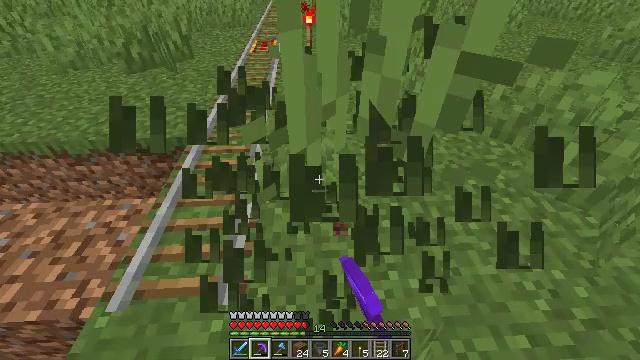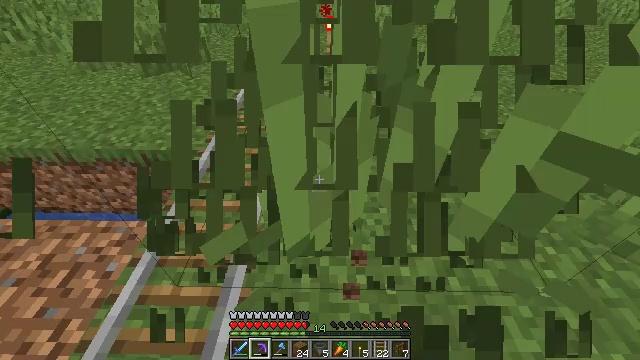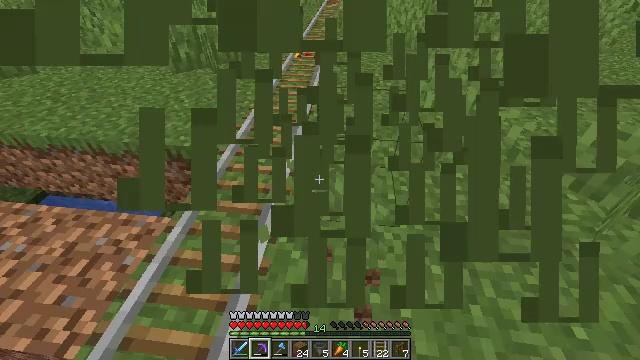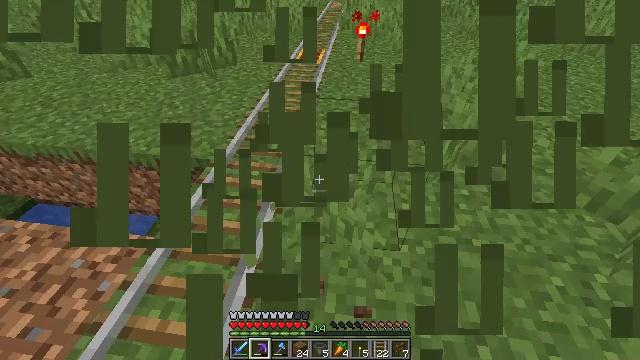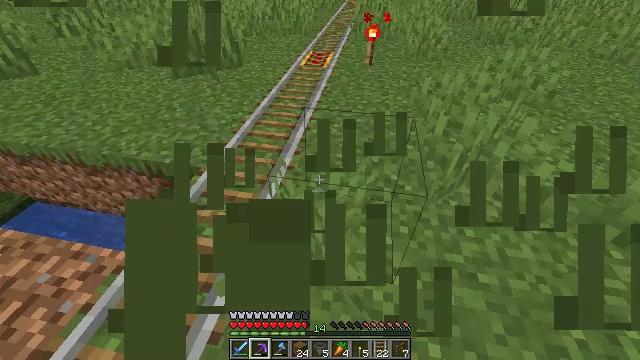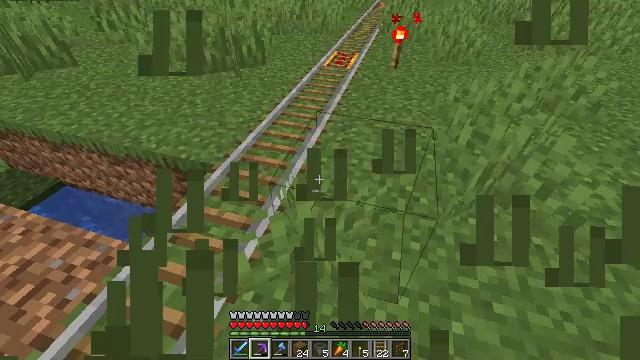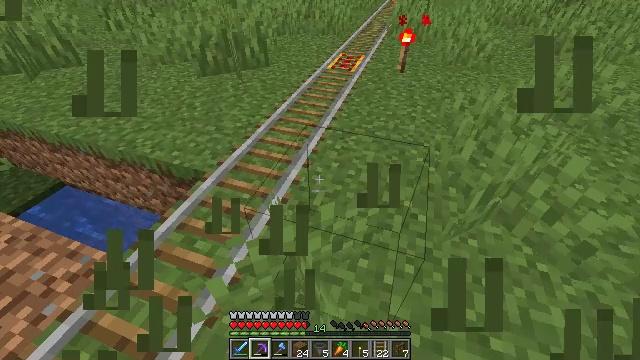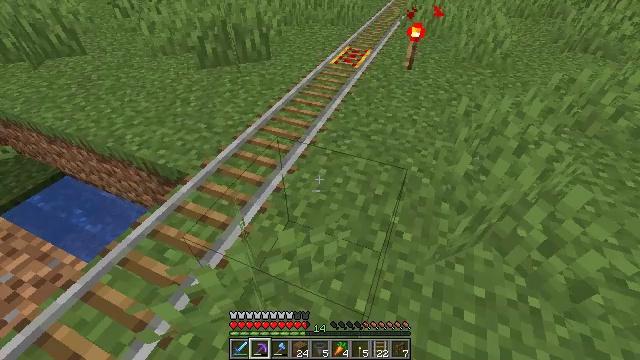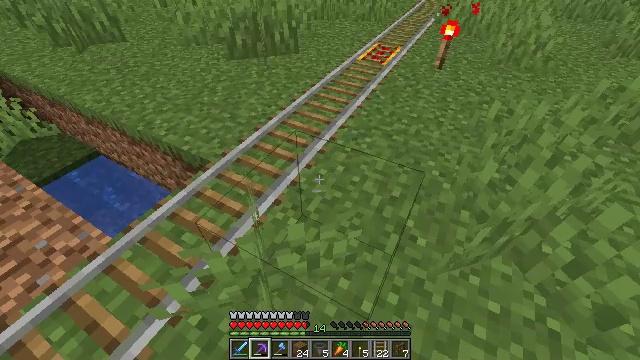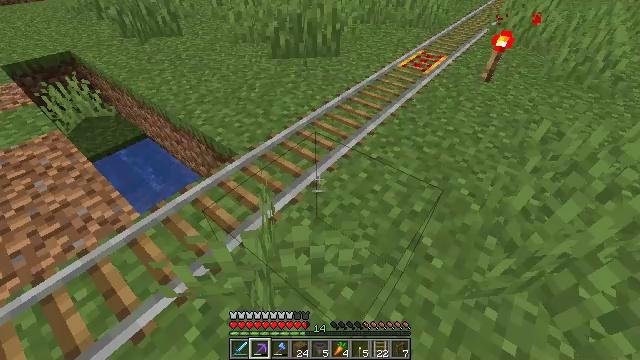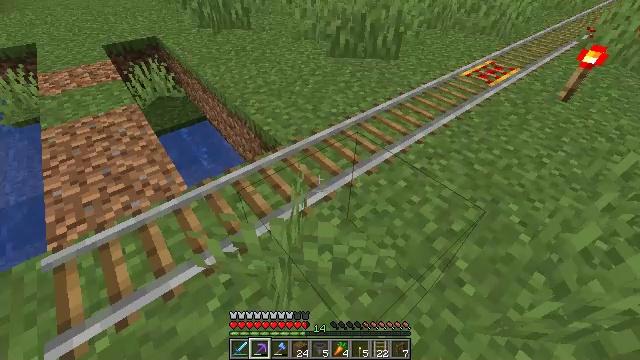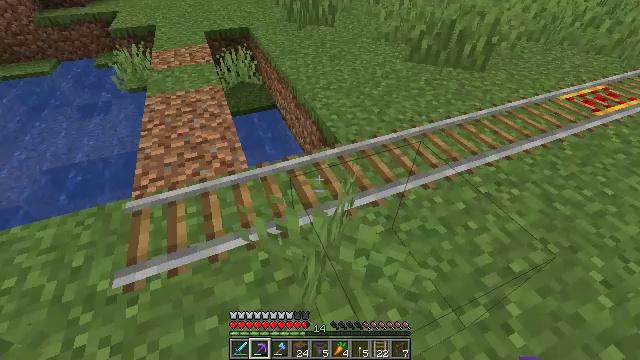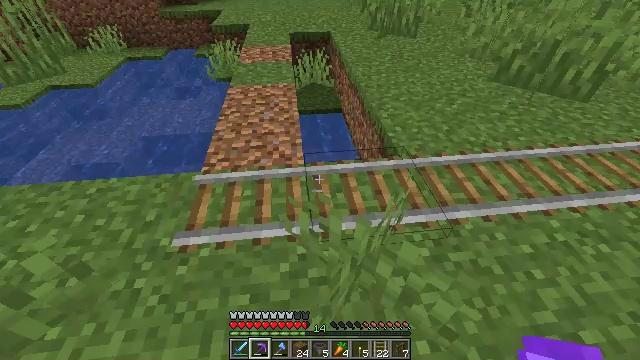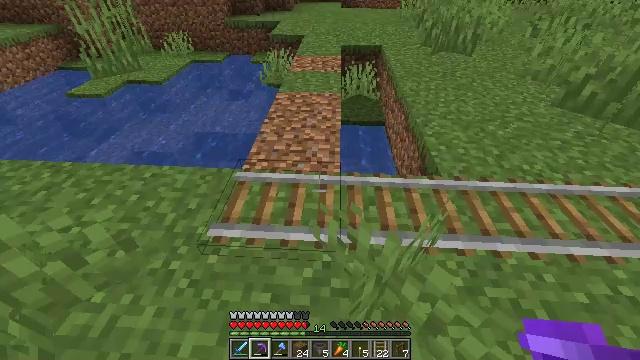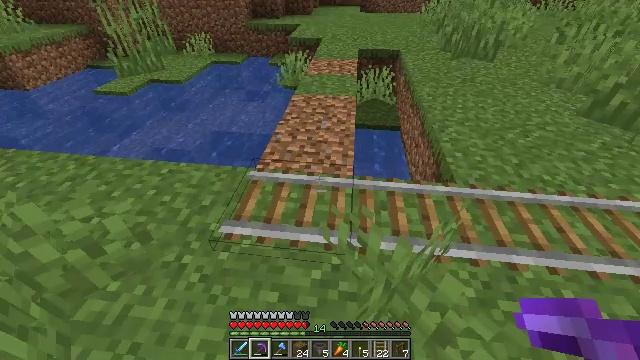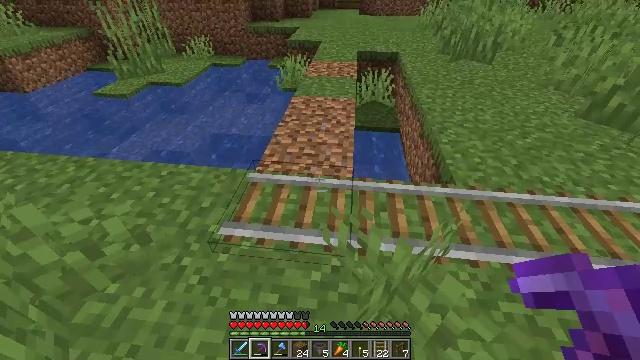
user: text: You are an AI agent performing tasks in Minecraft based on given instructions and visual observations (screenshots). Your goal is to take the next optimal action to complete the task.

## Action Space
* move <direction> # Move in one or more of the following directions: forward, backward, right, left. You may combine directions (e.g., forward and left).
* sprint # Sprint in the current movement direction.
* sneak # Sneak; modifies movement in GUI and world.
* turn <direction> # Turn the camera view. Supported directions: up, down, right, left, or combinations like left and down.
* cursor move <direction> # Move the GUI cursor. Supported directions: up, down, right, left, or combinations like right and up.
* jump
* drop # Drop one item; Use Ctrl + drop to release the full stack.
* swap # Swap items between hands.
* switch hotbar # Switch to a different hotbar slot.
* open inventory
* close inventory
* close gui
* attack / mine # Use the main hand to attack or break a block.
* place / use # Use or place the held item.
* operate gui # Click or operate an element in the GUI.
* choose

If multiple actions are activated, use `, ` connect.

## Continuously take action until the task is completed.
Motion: motion action
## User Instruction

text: Collect the grass from the surface.
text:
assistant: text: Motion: move forward, turn left
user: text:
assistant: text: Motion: move forward, turn left
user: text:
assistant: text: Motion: move forward and move right
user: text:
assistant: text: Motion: move forward and move right, turn left
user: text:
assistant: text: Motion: move forward and move right, turn left
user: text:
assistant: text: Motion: move forward and move right, turn left
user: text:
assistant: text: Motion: move right, turn left and down
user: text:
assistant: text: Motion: turn left
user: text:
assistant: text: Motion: turn left
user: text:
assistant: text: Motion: turn left
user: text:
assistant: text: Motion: turn left
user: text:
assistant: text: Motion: turn left and up
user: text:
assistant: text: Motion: turn left and up
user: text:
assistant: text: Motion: turn left
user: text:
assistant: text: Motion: no_op
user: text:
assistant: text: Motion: no_op
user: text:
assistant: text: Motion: move forward
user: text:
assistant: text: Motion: move forward, turn right
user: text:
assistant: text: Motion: move forward and move left, turn right
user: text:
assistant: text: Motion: move forward and move left, turn right
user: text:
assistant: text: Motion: move forward, turn right
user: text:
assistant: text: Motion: no_op
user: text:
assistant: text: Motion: no_op
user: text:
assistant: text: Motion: no_op
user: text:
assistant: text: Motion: turn right and down
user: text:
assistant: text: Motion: turn right and down
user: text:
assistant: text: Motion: turn right and down
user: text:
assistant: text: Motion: turn right and up
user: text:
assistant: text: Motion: turn right and up
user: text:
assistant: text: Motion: no_op